Aerial crown-view tile of a tropical tree (Barro Colorado Island, Panama), acquired 20250217:
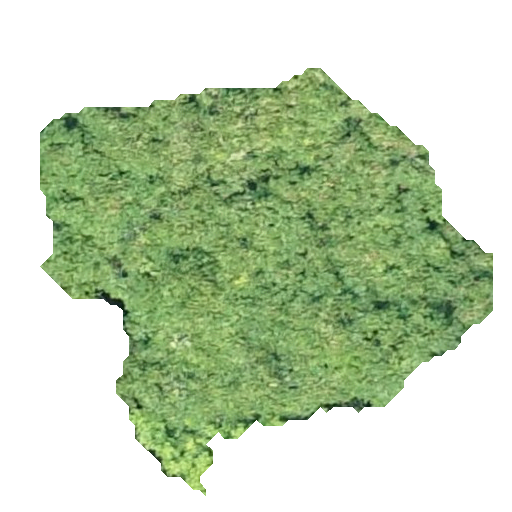
Species: Tachigali panamensis
GBIF accepted scientific name: Tachigali panamensis
Crown area: 176.689 m²